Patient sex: M
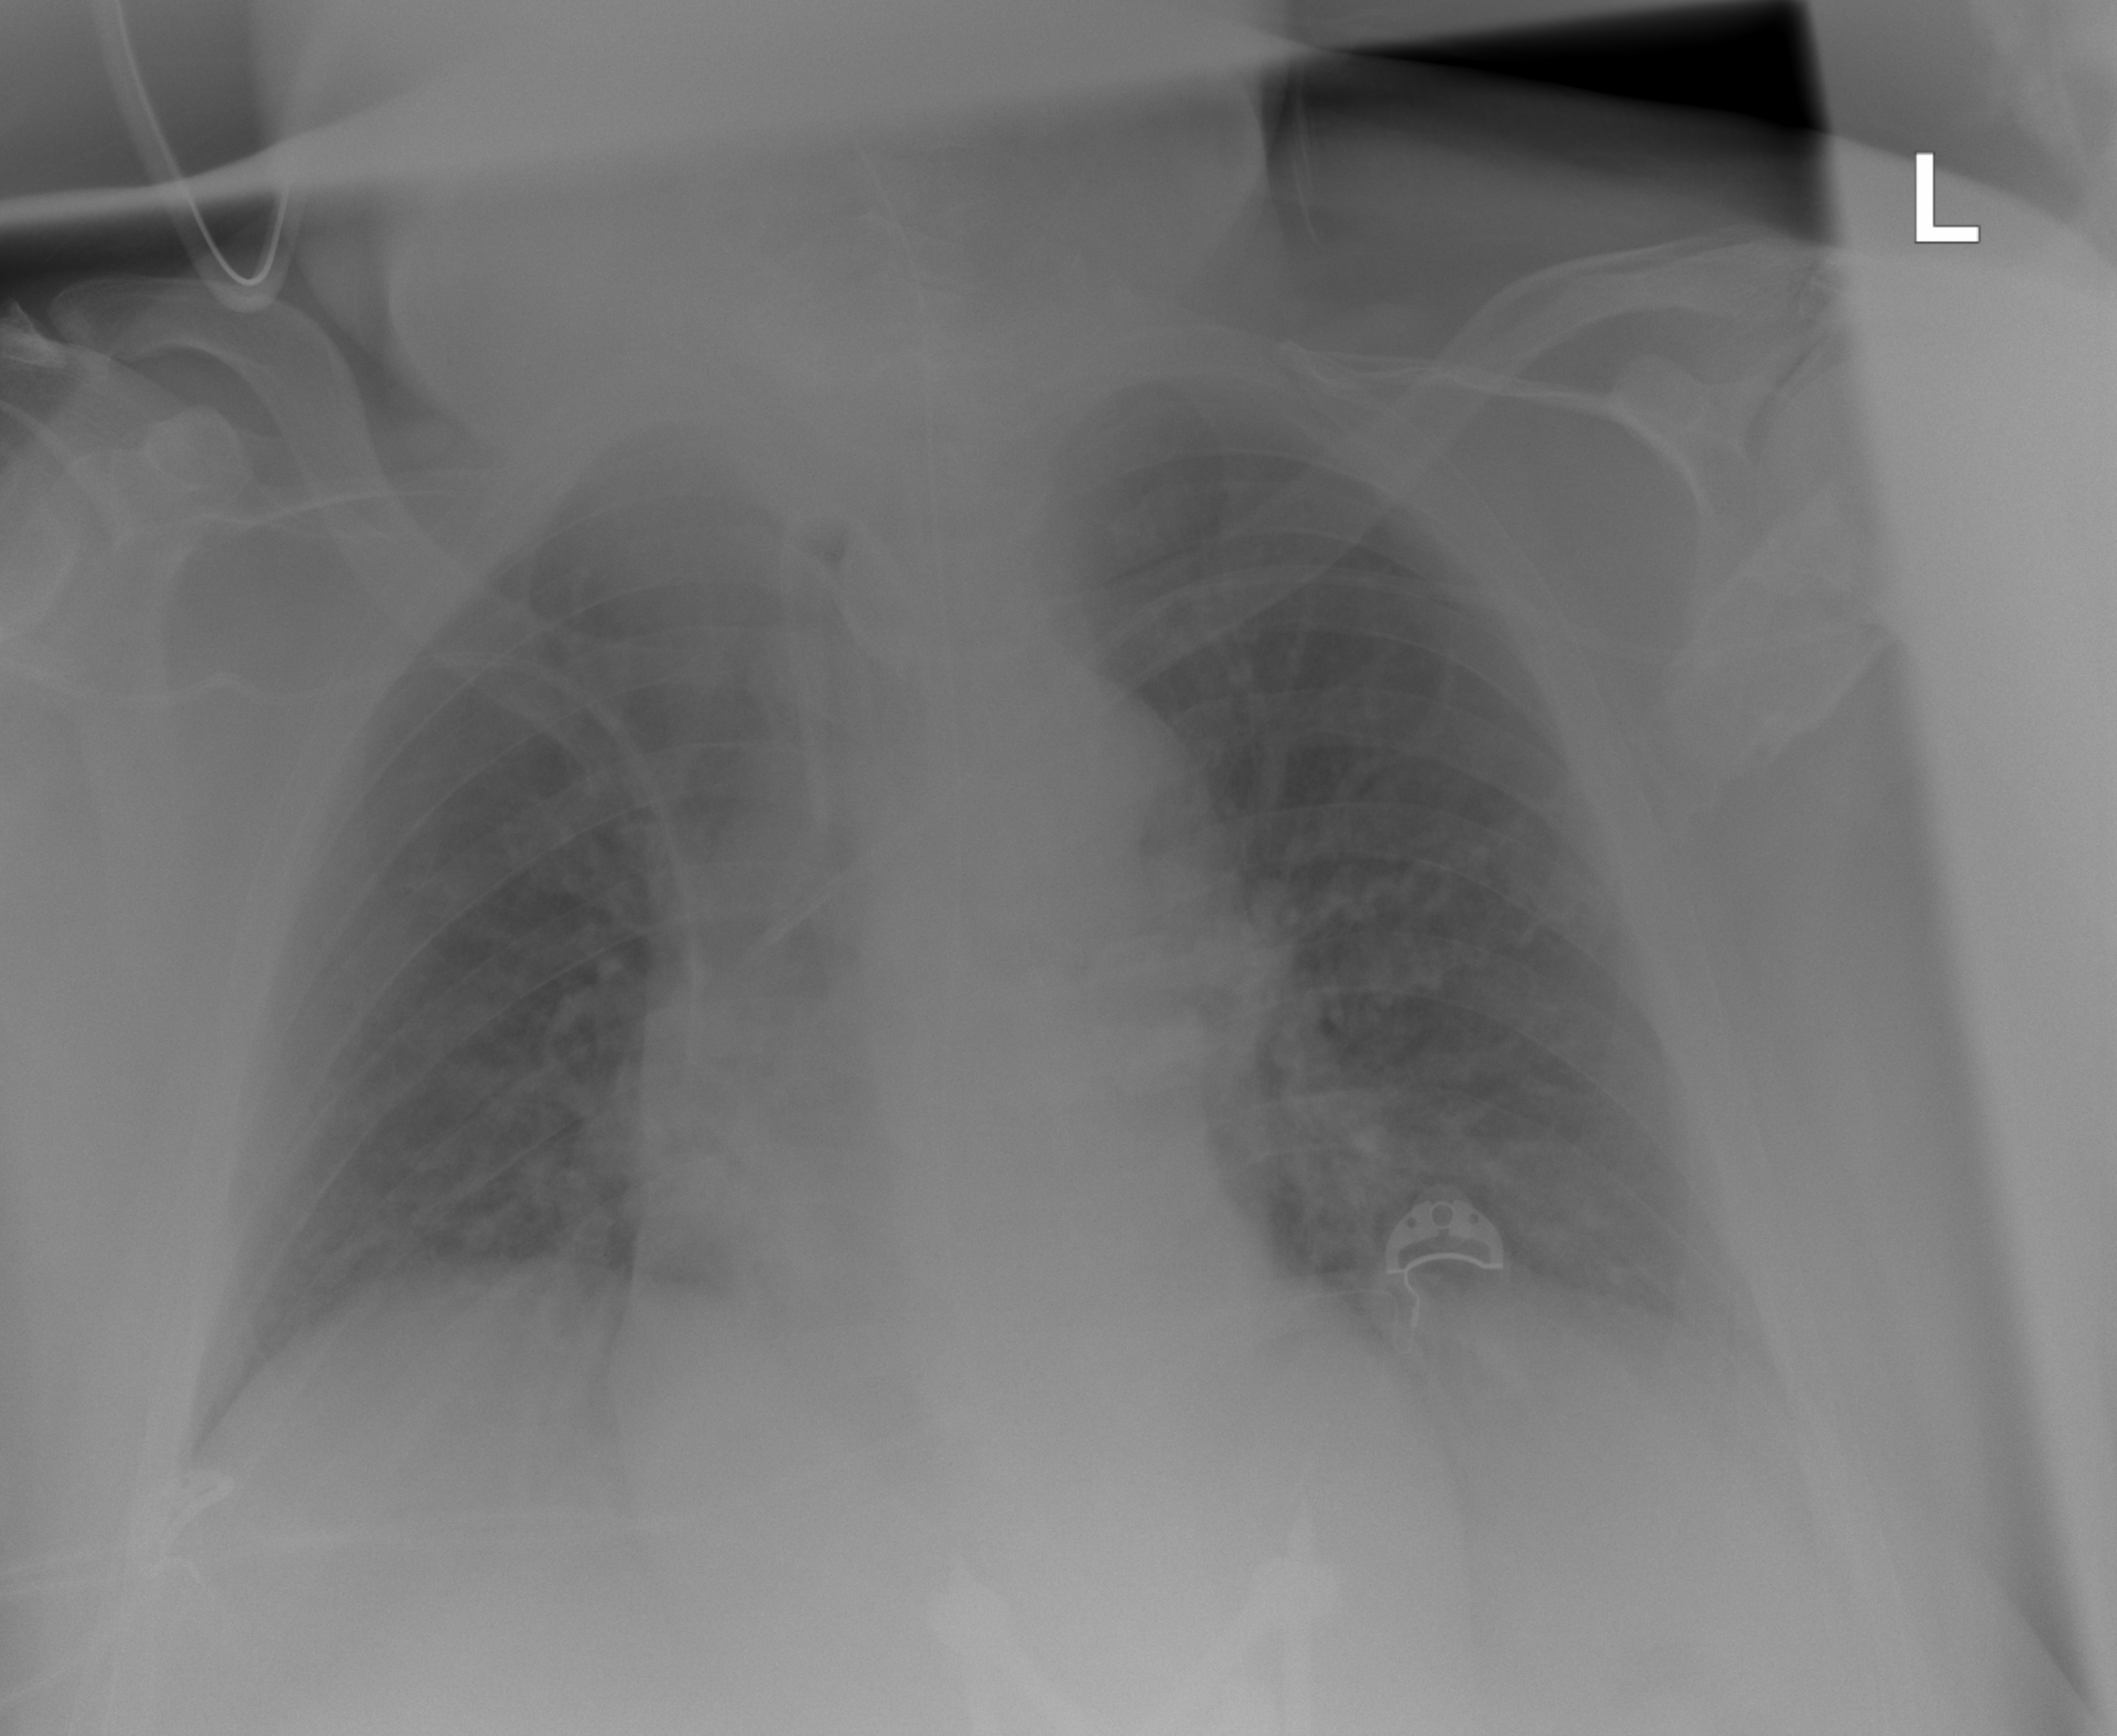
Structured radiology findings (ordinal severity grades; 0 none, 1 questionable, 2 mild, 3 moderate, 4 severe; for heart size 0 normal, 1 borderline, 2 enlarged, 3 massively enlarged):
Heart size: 2
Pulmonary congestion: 2
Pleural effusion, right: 0
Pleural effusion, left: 0
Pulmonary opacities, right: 0
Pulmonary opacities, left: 2
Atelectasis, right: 0
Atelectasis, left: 2